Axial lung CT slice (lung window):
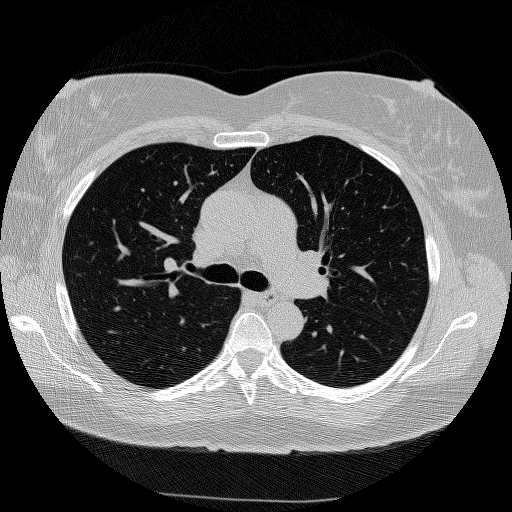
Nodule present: no